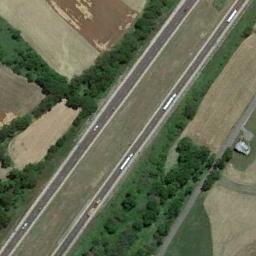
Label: freeway